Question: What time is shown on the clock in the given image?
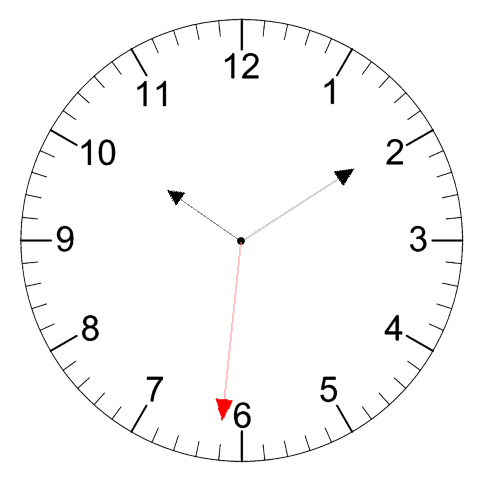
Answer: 10:09:31